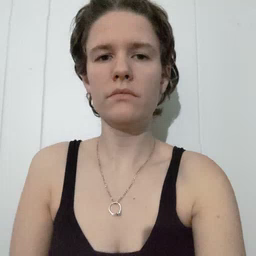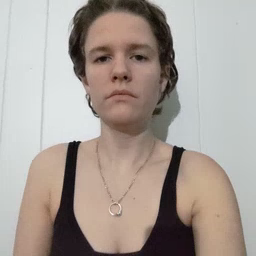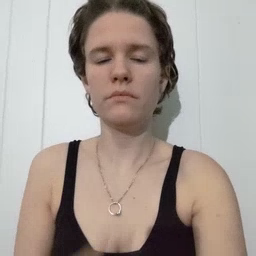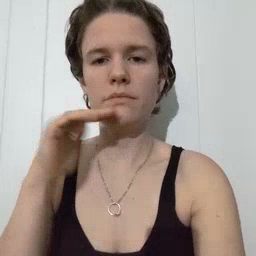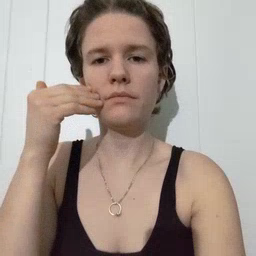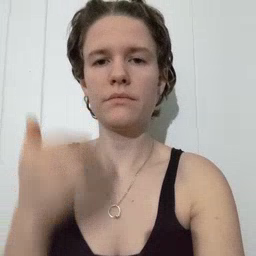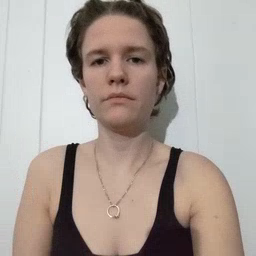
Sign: smile